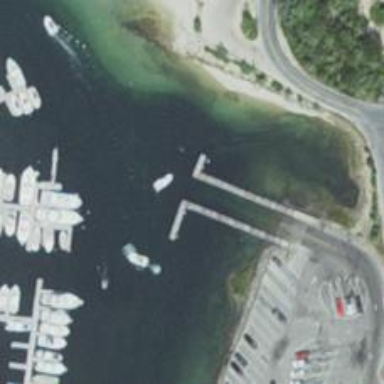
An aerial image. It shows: Slipway on leisure land.